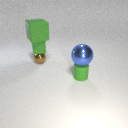
small brown metal sphere behind small green rubber cylinder